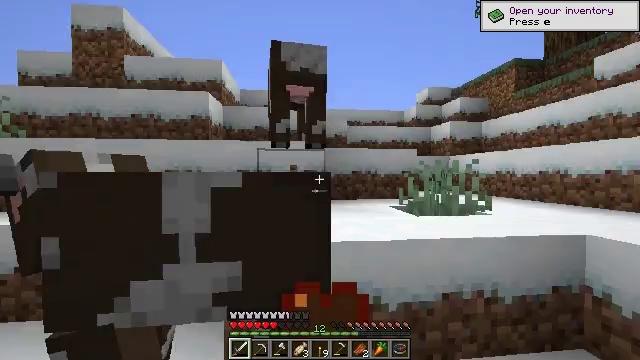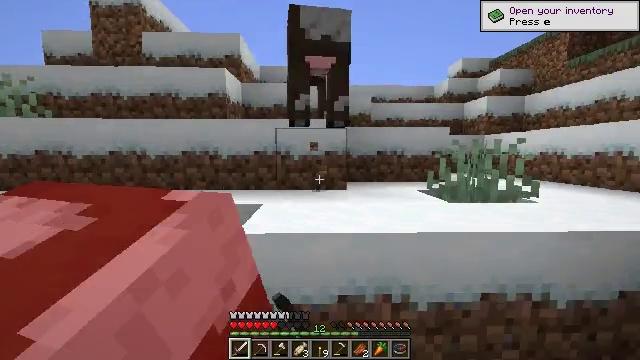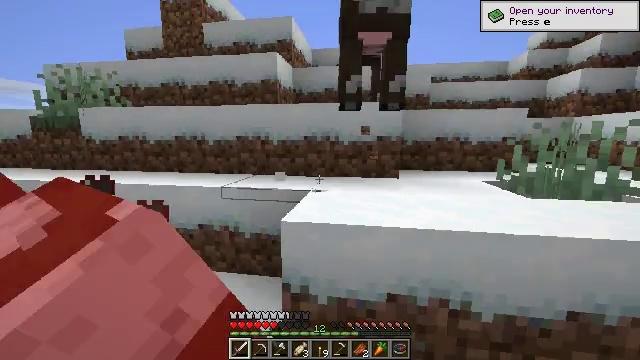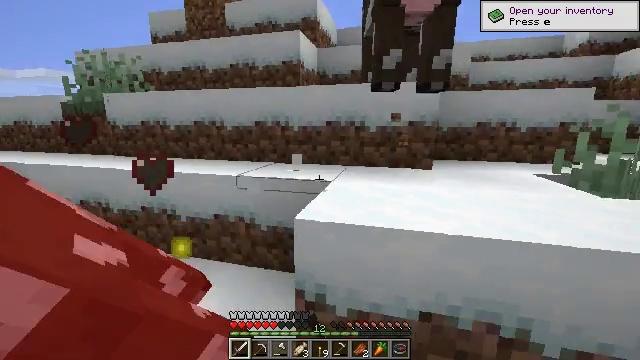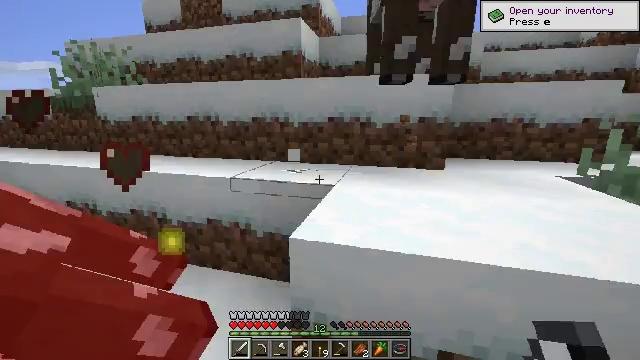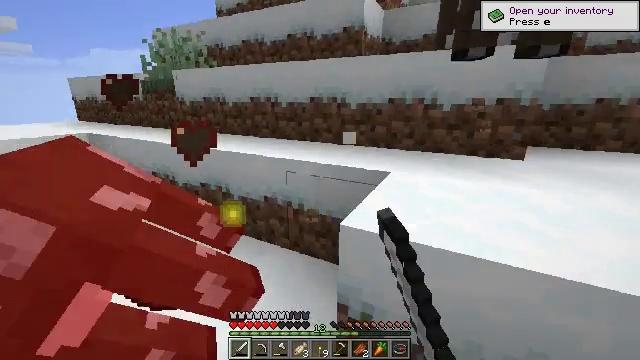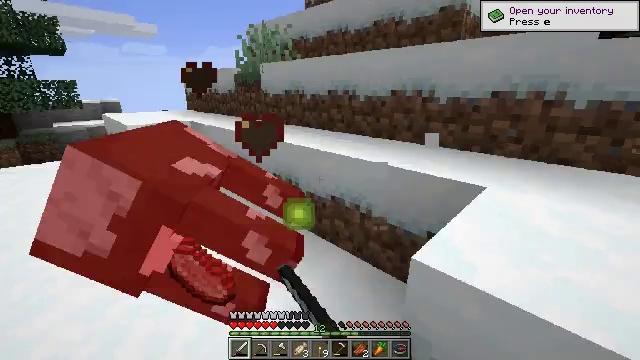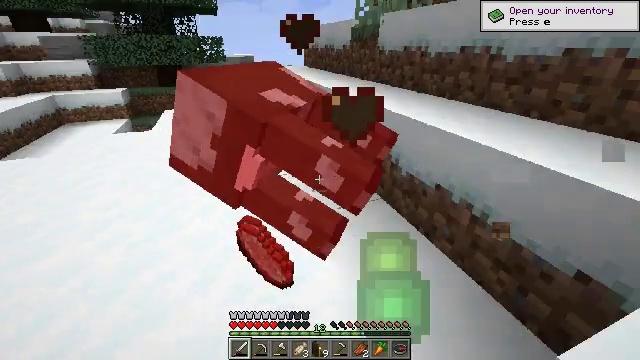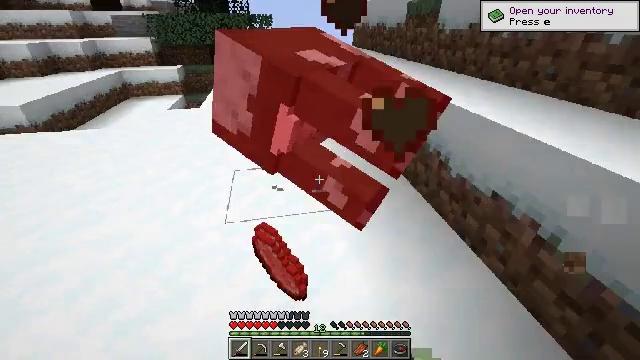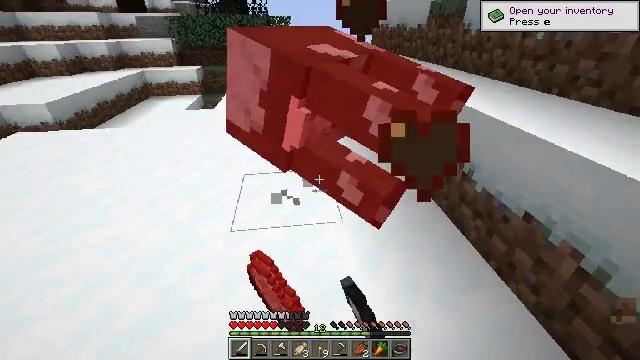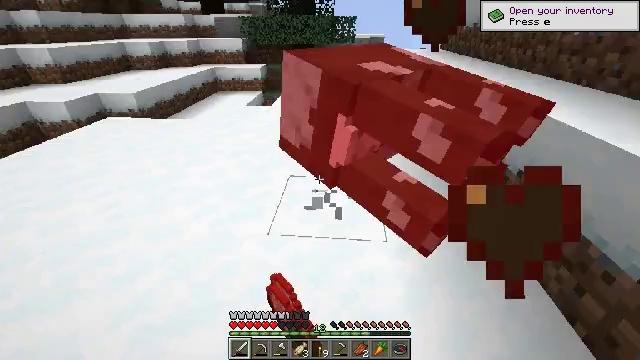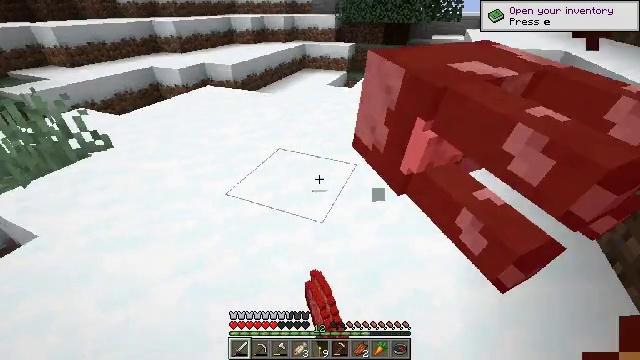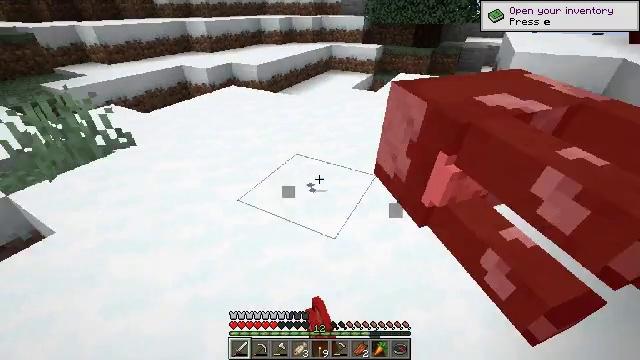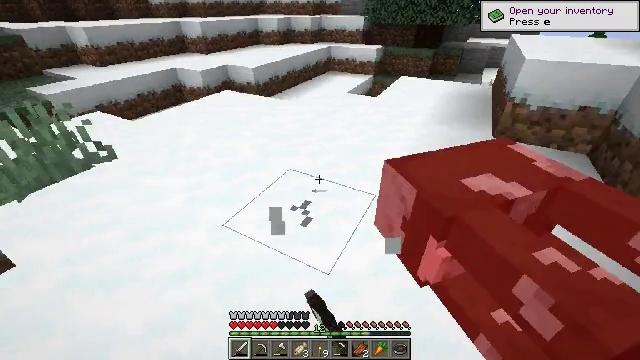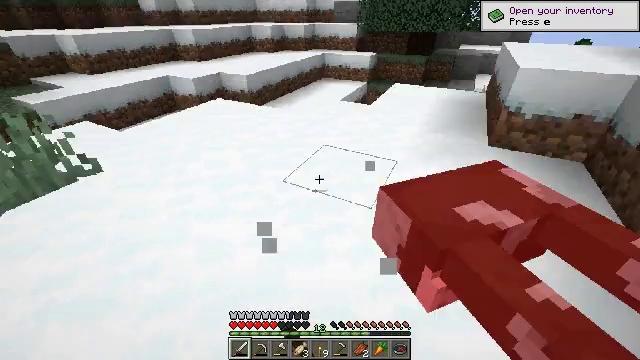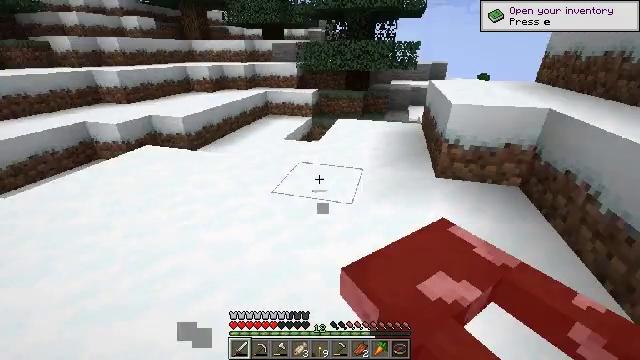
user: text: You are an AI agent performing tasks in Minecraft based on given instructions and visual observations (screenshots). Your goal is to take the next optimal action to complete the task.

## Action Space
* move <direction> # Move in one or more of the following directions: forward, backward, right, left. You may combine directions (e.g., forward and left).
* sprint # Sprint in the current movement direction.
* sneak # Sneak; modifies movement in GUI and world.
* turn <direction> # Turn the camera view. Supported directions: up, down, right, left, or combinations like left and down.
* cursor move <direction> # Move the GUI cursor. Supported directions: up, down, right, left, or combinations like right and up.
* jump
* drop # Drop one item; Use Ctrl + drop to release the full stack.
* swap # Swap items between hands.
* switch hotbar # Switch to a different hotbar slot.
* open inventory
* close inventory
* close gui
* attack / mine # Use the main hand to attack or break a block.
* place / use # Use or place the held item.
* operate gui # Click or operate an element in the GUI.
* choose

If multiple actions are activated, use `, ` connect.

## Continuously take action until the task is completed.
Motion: motion action
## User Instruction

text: Harvest sugar cane from the plant.
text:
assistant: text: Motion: move forward, turn left and down, attack / mine
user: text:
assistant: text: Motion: move forward, turn left and down, attack / mine
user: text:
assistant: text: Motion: move forward, turn left and down, attack / mine
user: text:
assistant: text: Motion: move forward, turn down, attack / mine
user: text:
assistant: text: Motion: move forward, turn left and down, attack / mine
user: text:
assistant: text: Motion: move forward, turn left and down, attack / mine
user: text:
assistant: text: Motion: move forward, turn left and down
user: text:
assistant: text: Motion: move forward, turn left and down, attack / mine
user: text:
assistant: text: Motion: move forward, turn left, attack / mine
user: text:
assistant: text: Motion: move forward, turn left, attack / mine
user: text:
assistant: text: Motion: move forward, turn left and down
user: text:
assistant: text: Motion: move forward, turn left, attack / mine
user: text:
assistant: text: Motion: move forward, attack / mine
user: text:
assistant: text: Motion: move forward, turn right and up, attack / mine
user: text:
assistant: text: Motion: move forward, turn right and up
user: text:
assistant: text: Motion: move forward, turn right and up
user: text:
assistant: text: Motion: move forward, turn right
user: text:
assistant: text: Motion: move forward, turn right and up
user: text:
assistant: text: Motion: move forward, turn right and up
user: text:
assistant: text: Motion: move forward
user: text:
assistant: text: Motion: move forward, turn right and up
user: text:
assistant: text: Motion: move forward
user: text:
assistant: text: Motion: move forward, turn right and up
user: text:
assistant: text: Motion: move forward
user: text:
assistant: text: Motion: move forward
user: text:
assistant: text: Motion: move forward, jump
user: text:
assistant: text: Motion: move forward, jump
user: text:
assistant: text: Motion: move forward, jump
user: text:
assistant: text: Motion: move forward, turn left and down, jump
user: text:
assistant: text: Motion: move forward